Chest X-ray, PA view. Patient: 26 years old, sex F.
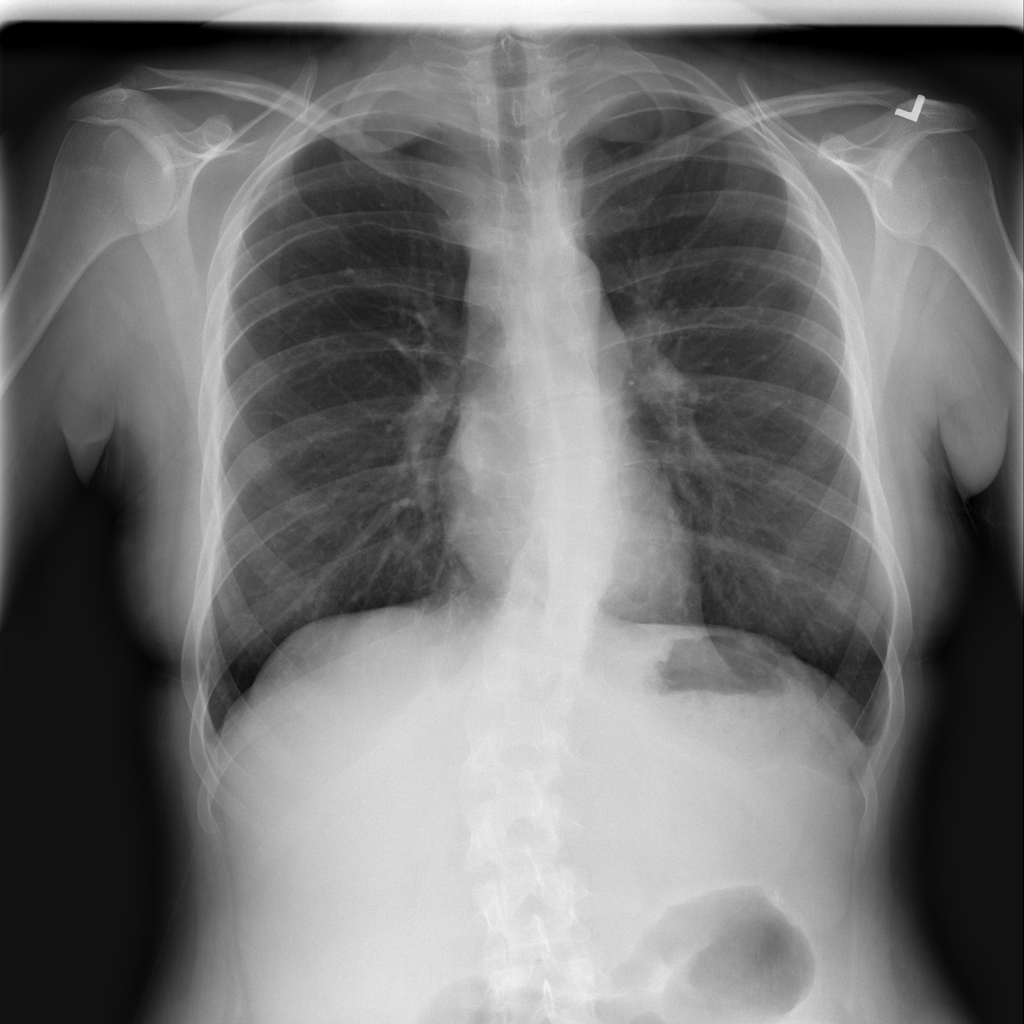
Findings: No Finding